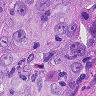
Metastatic tissue present: yes